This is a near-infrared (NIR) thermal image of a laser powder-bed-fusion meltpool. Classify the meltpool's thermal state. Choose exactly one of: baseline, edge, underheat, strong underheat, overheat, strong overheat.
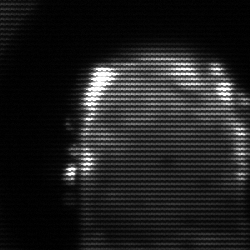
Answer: baseline